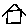
Label: house